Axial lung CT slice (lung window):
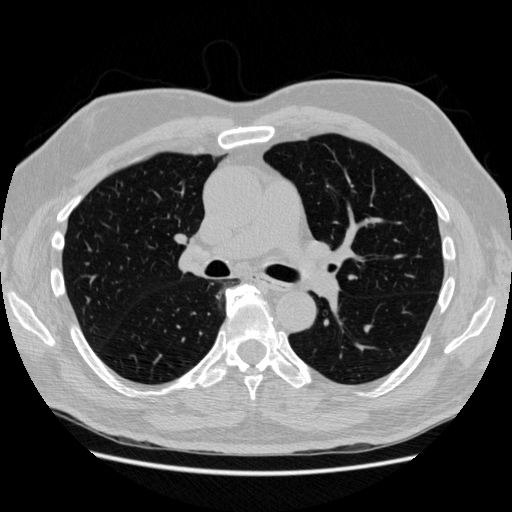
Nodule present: no